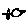
Label: bird